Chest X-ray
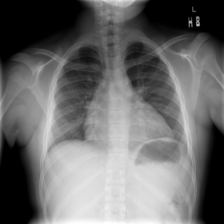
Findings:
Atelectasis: negative
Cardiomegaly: negative
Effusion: negative
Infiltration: positive
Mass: negative
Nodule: negative
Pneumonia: negative
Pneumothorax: negative
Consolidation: negative
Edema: negative
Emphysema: negative
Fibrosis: negative
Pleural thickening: positive
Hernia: negative